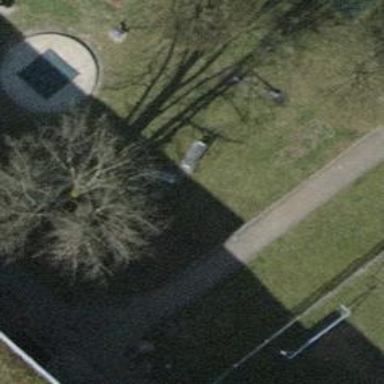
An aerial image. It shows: Bench.